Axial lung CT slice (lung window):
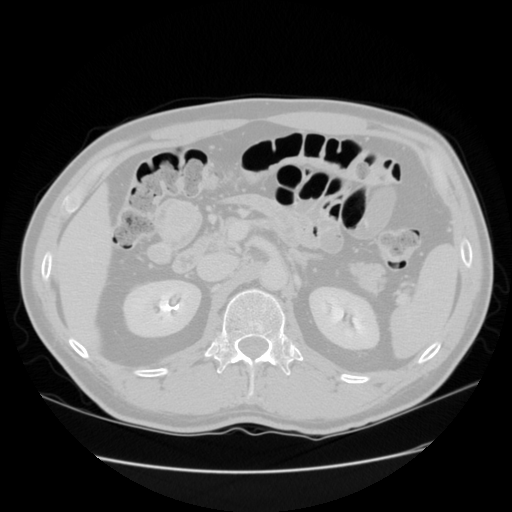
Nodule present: no